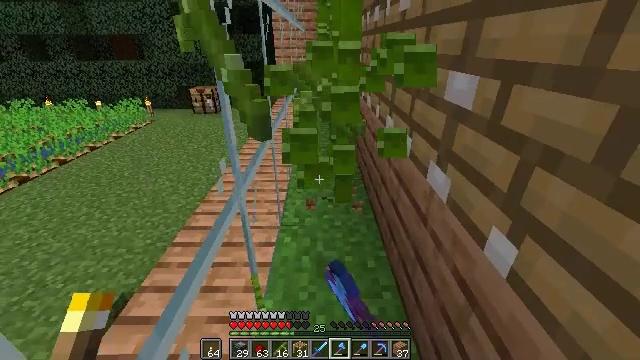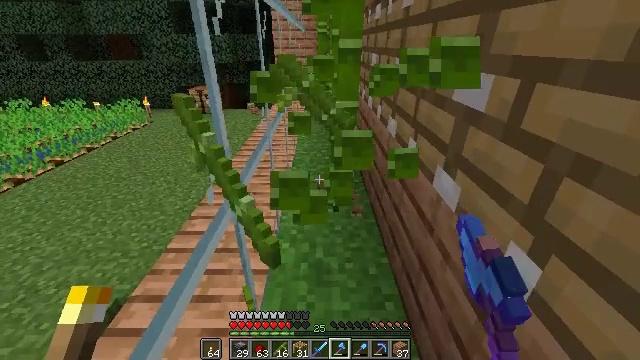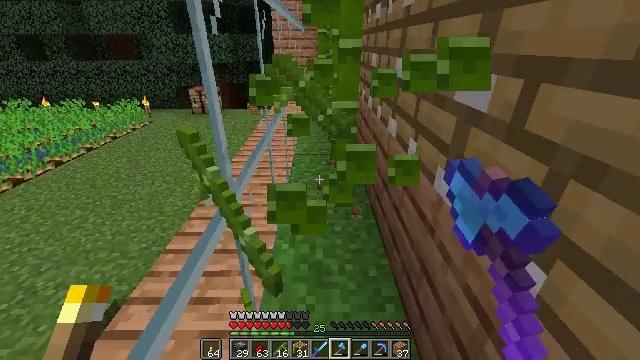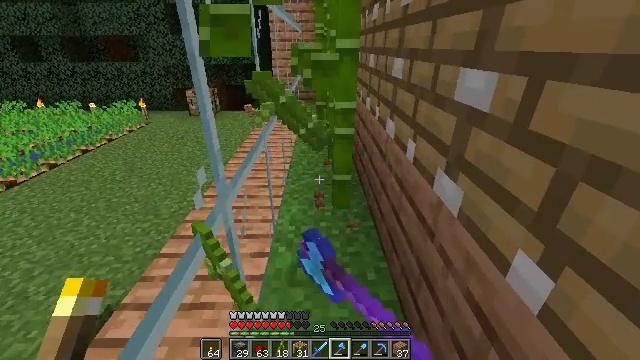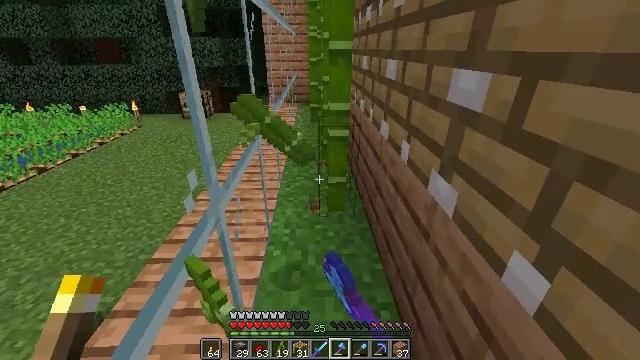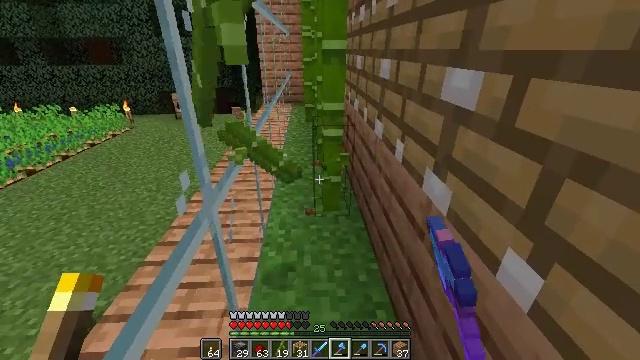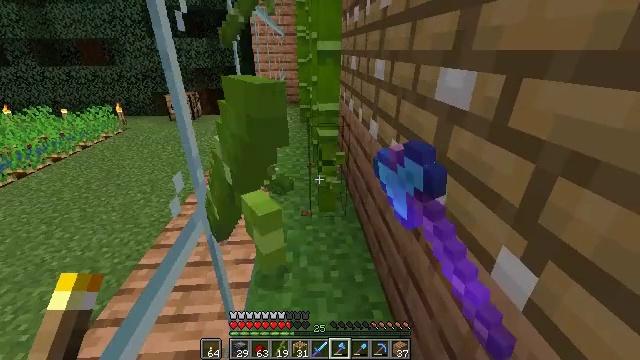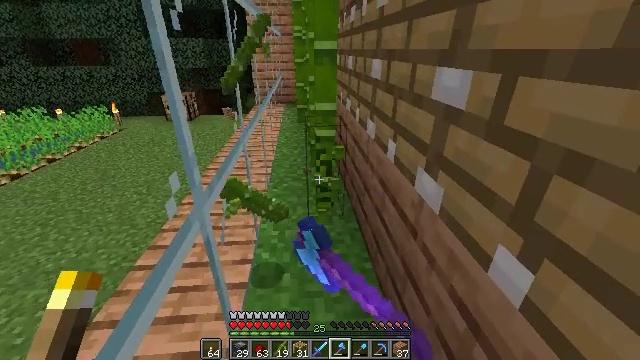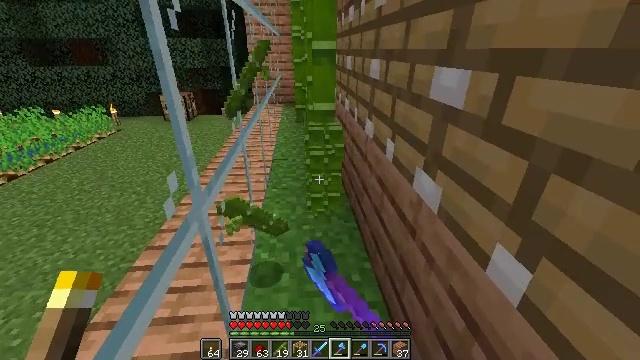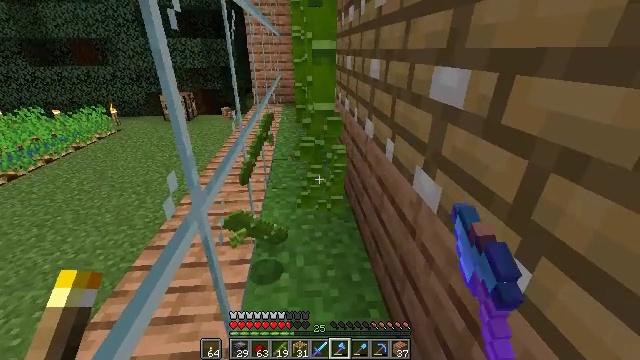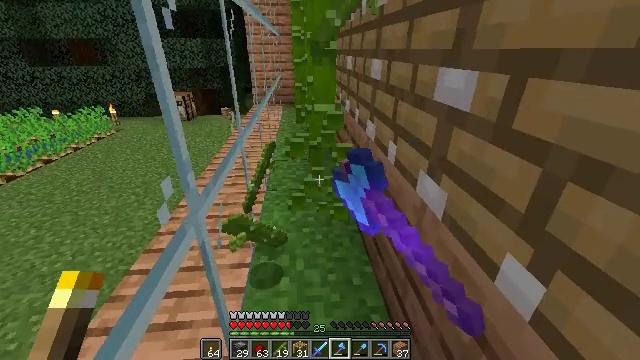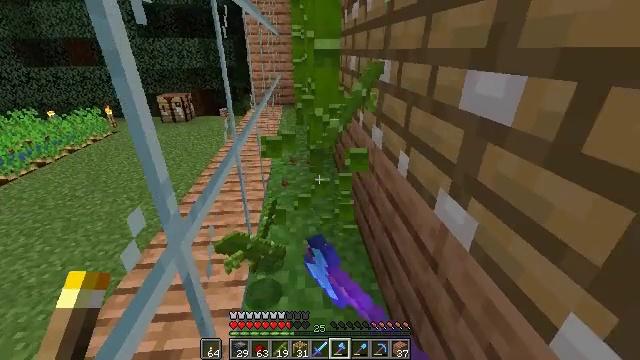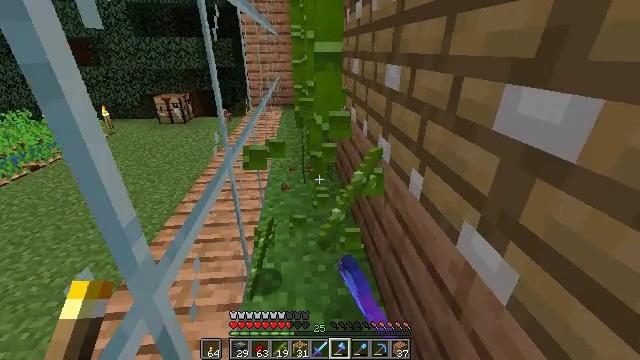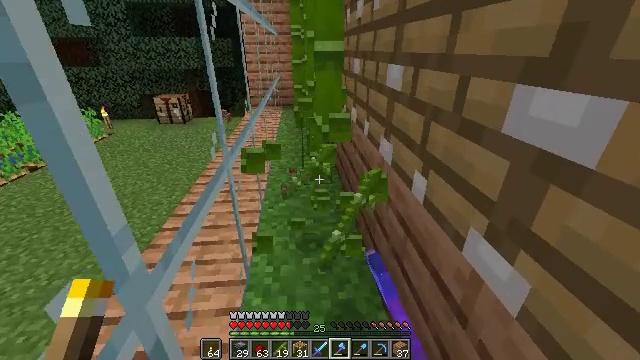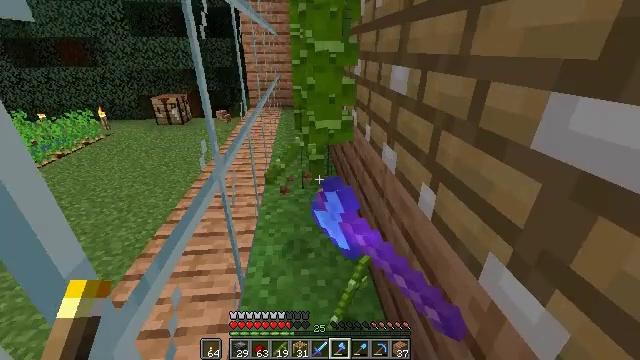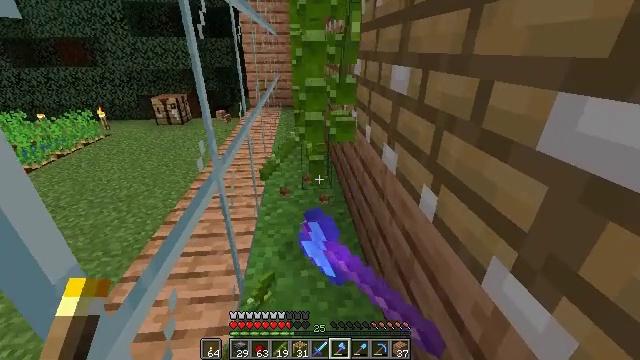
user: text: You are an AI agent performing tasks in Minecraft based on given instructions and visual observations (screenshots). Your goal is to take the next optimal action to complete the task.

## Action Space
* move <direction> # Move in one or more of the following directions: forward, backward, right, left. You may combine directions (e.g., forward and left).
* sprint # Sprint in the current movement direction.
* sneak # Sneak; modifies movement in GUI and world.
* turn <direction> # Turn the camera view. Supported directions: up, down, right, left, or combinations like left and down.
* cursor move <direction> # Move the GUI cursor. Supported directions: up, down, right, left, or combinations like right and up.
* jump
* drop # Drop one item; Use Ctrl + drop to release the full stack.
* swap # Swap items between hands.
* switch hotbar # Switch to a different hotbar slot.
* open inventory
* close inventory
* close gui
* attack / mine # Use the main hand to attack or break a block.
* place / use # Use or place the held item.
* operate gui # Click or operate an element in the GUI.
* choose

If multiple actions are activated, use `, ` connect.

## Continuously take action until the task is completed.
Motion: motion action
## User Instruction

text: Mine bamboo with your hand.
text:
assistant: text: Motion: attack / mine
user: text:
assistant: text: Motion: attack / mine
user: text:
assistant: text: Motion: attack / mine
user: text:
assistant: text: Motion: turn right, attack / mine
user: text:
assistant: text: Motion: turn right, attack / mine
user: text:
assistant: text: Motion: turn right, attack / mine
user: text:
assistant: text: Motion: attack / mine
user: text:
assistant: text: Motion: attack / mine
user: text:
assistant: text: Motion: attack / mine
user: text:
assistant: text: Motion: move forward, attack / mine
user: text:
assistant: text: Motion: move forward, attack / mine
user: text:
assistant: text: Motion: move forward, attack / mine
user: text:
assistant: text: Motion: attack / mine
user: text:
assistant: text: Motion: attack / mine
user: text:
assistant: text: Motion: attack / mine
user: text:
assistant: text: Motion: attack / mine
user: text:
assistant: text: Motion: attack / mine
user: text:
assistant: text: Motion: attack / mine
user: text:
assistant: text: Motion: attack / mine
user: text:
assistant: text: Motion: move forward, attack / mine
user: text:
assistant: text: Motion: move forward, attack / mine
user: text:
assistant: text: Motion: move forward, attack / mine
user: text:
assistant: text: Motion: move forward, attack / mine
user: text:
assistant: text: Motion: attack / mine
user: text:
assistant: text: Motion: attack / mine
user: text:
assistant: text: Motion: attack / mine
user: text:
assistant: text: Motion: attack / mine
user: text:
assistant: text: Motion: attack / mine
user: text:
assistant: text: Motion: attack / mine
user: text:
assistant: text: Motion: attack / mine